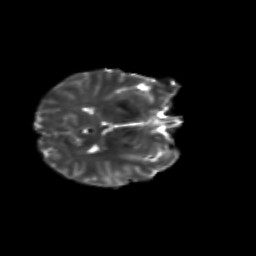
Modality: T2w
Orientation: axial
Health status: ill
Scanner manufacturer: siemens
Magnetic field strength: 3 T
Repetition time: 13.7 s
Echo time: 0.098 s